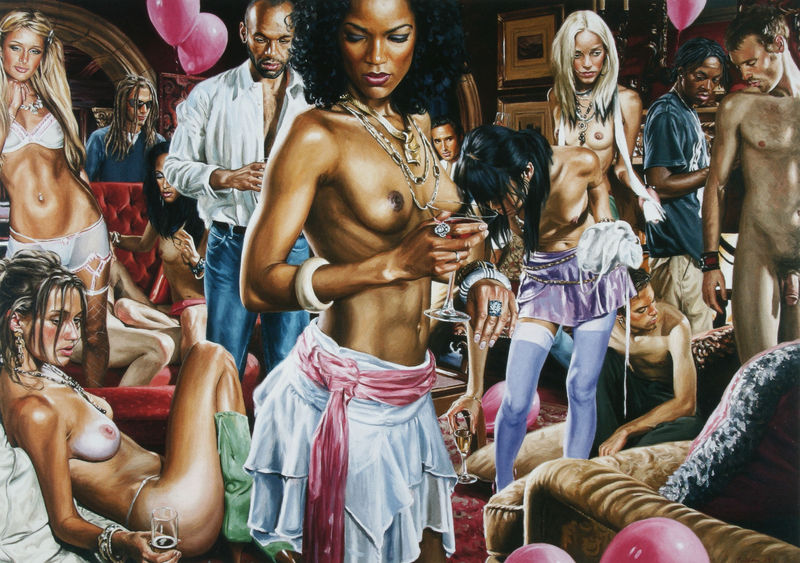
Titel: Shades Of Olympus
Künstler: Terry Rodgers
Standort: Essen
Institution: Olbricht Collection
Schlagwörter: akt, blau, gemälde, haut, körper, mann, nackt, weiß, akte, frauen, menschen, mädchen, wäsche, braun, brust, bunt, busen, frau, frisur, getränk, glas, haar, kleider, männer, paris, raum, schmuck, schwarz, stuhl, zimmer, rot, fest, party, rock, teppich, alkohol, blond, feier, gelage, gläser, hemd, hose, trinken, kleidung, silber, bild, innenraum, öl, gold, haare, realismus, sessel, stoff, stoffe, prostituierte, diamanten, hübsch, locke, locken, rosa, brüste, farbig, bilder, sofa, wohnzimmer, röcke, jungen, farben, kette, modern, farbe, amerika, hocker, jeans, glanz, glänzen, glänzend, gesenkt, bauch, nackte, couch, junge, ölfarbe, ölfarben, fotorealistisch, ring, foto, fotografie, pink, fleisch, strümpfe, penis, farbige, fotorealismus, ringe, sex, ketten, orgie, anschauen, betrachten, villa, jüngling, strumpfhose, bleich, usa, kitsch, objekt, geburtstag, objekte, vertäfelung, dekadent, postmoderne, sofas, bäuche, luxus, knallig, nutte, photorealismus, ballons, luftballons, jünglinge, blank, dessous, unterwäsche, sonnenbrille, bikini, diamant, mini, minirock, exzess, luftballon, nutten, leggins, rausch, gummi, nachtclub, porno, achtziger, achziger, alkohl, celebrities, celebrity, dekadenz, dreadlocks, dreads, drink, drugs and rock an roll, exzessiv, feierei, fotoreal, glamour, groopies, hiphop, jeff koons, koons, kurtisanen, matini, modeschmuck, paris hilton, pornographisch, protitution, rasta, rastazöpfe, schtziger, sonenbrillen, stars